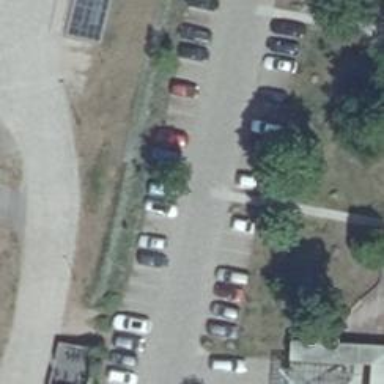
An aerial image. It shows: Parking aisle in service road with diagonal parking lanes on both sides.